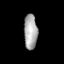
Tissue: prostate
Cell type: Fibroblasts
Senescence score: 0.797
Nuclear area (px): 457
Mean DAPI intensity: 171.011